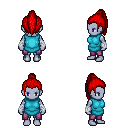
a pixel art fantasy rpg character, female body template, dark elf, purple skin, teal tunic, magenta pants, red long topknot hairstyle, white cloth bandages, four views (front, back, left, right), 2x2 character sprite sheet, small pixel art, hard edges, no anti-aliasing